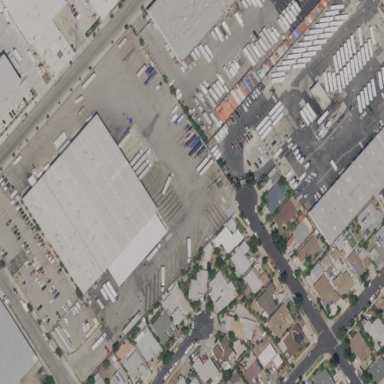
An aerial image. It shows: Warehouse building.